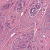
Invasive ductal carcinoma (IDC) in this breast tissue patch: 1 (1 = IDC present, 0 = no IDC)